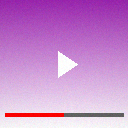
Screen state: on